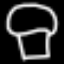
Label: mushroom